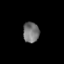
Tissue: lung
Cell type: Epithelial cells
Senescence score: 0.2248
Nuclear area (px): 328
Mean DAPI intensity: 115.293